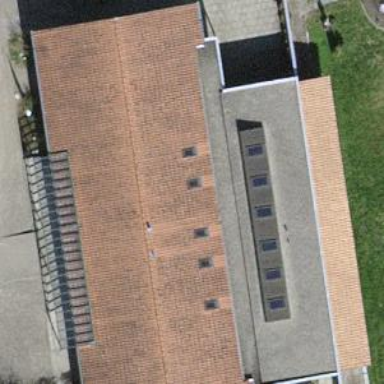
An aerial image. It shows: Kindergarten.